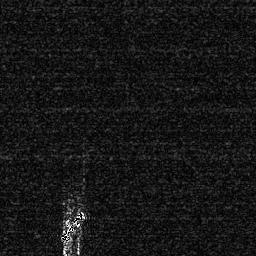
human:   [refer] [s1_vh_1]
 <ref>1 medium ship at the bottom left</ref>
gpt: <box>[[21, 81, 33, 94, 0]]</box>